Field crop: tomato
Growth stage: 2
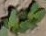
Species: solanum